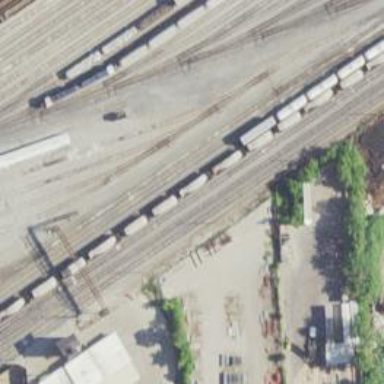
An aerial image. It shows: Railway yard.